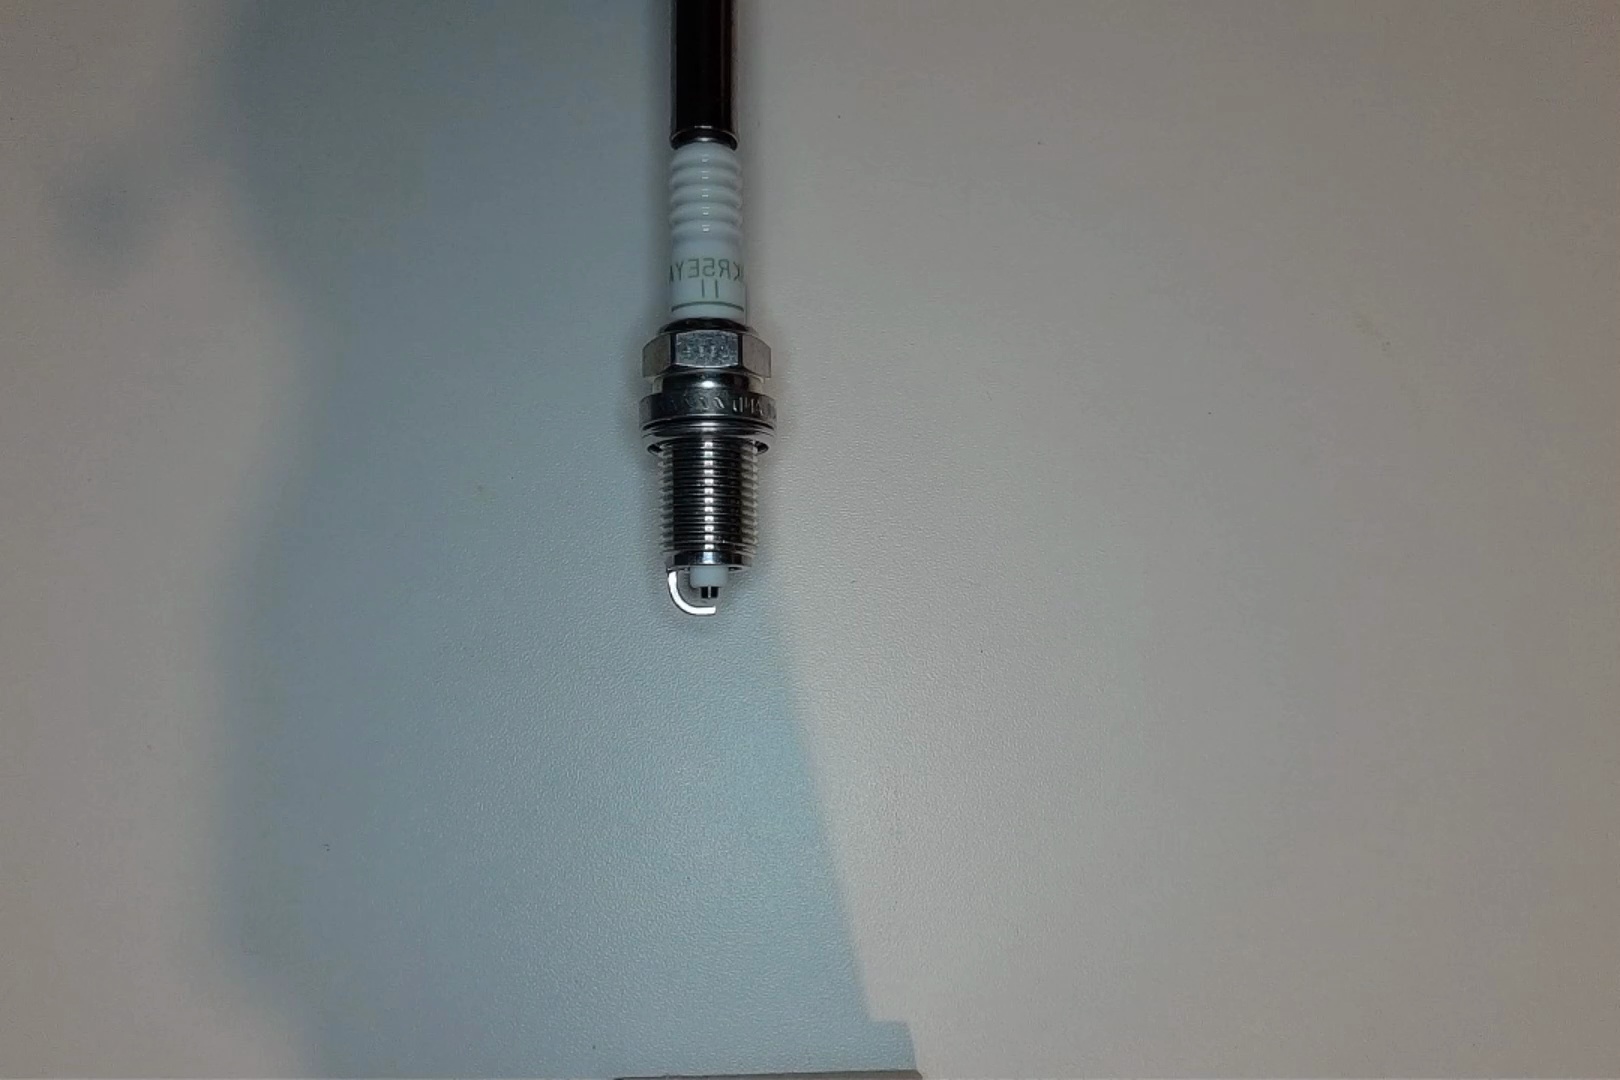
Label: no anomaly